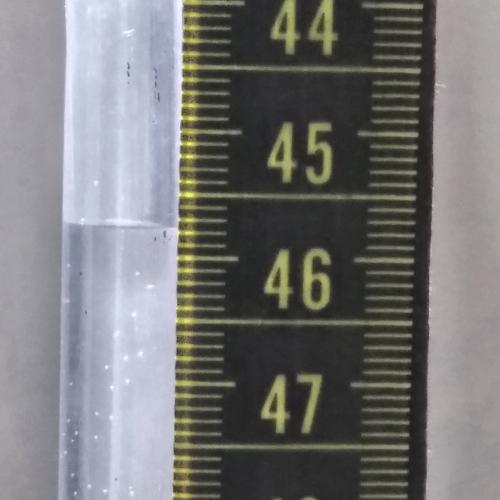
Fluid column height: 45.8 cm